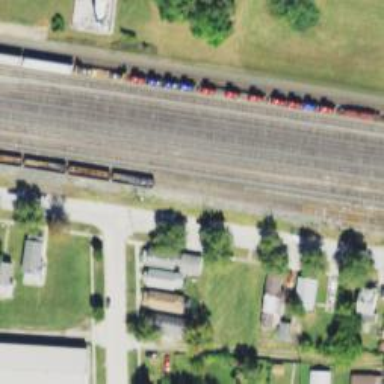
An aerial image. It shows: Railway yard.